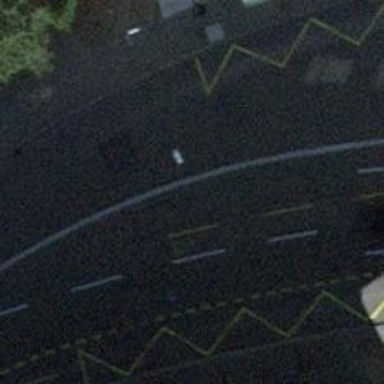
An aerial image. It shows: Secondary road with asphalt surface. There is separate sidewalk and dedicated cycle lane on the left.